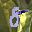
Label: 8